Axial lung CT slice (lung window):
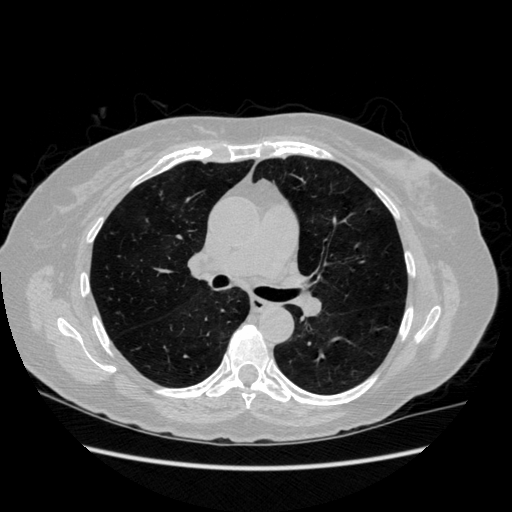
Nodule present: no